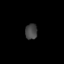
Tissue: lung
Cell type: T cells
Senescence score: 0.2165
Nuclear area (px): 186
Mean DAPI intensity: 68.285